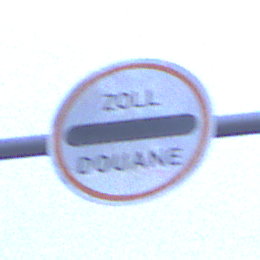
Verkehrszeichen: Zollstelle
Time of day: SunriseSunset
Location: Outdoor (Urban)
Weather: Overcast
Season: NotSpecified
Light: Natural